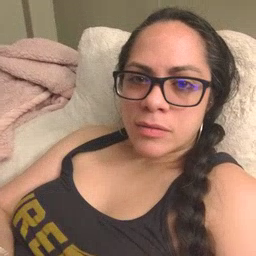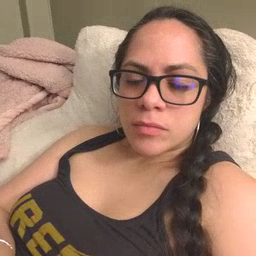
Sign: eye